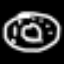
Label: donut